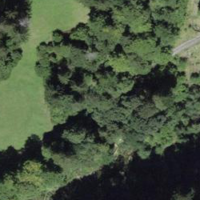
EUNIS habitat code: 43
Species observed at this site:
Astrantia major
Petasites albus